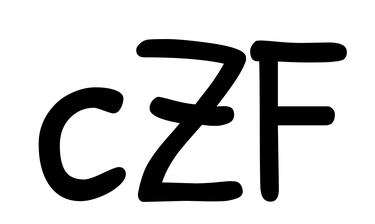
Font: PatrickHand-Regular